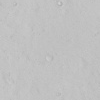
Atmospheric dust classification: not_dusty